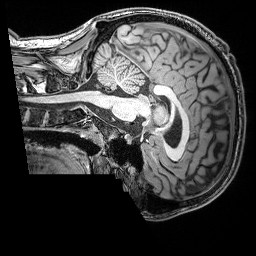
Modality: T1w
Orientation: sagittal
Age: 26
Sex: male
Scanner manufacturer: siemens
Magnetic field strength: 3 T
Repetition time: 2.53 s
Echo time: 0.00388 s